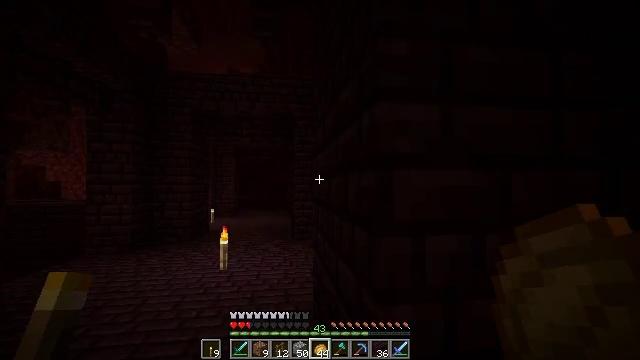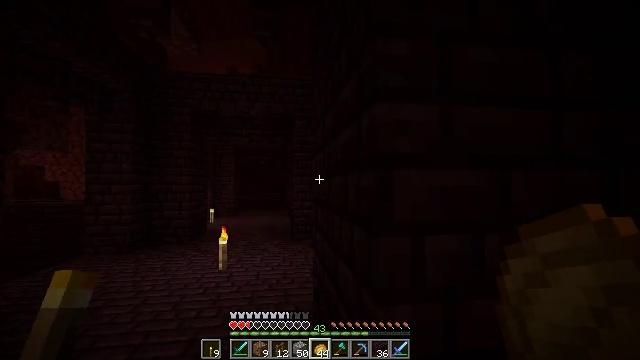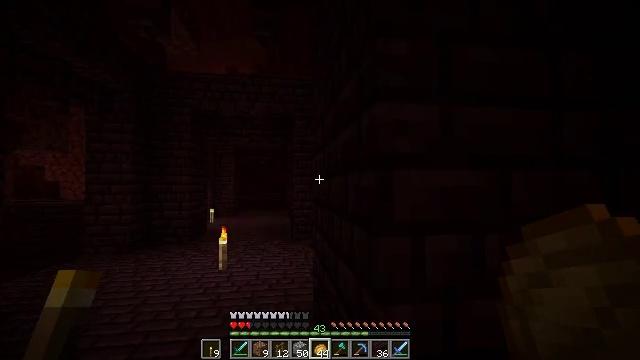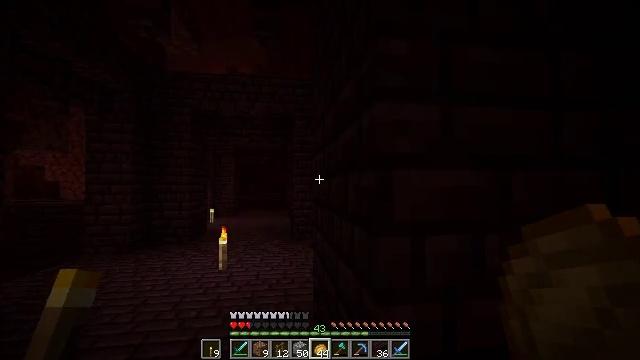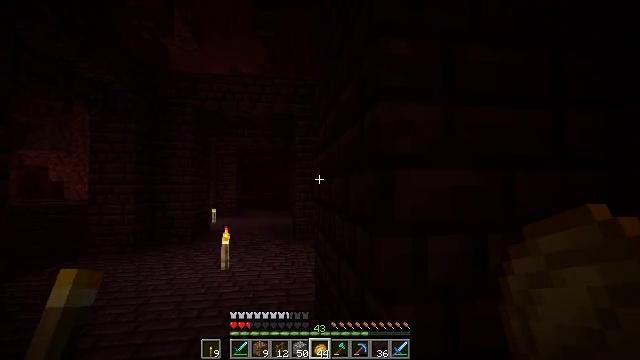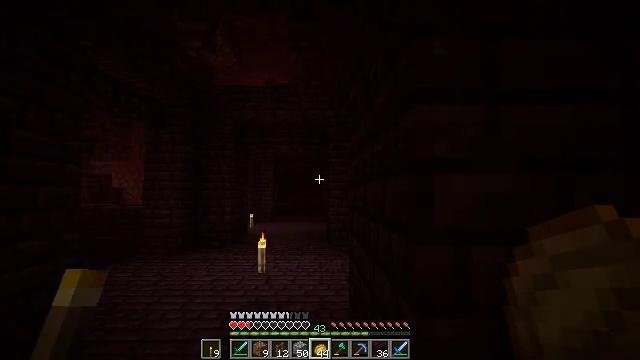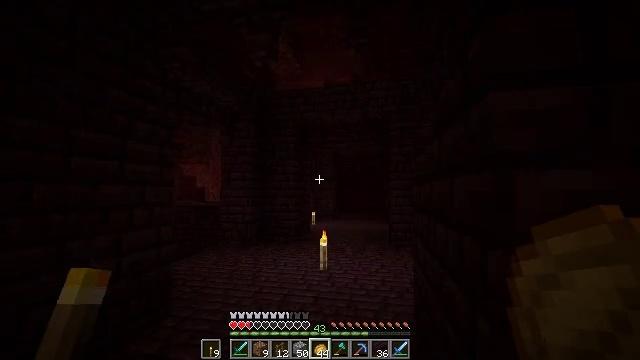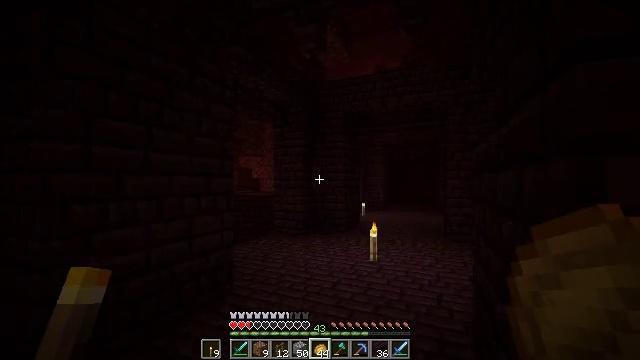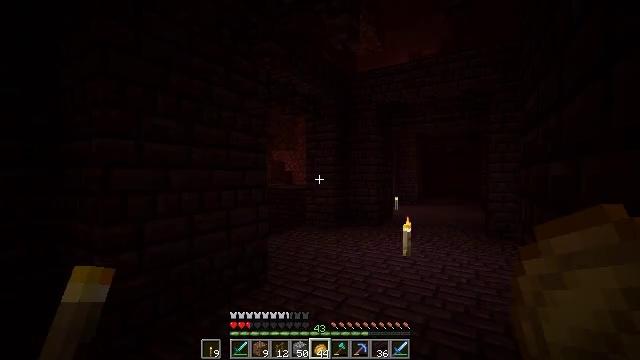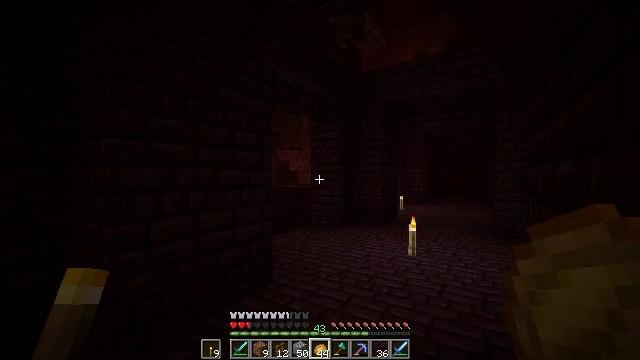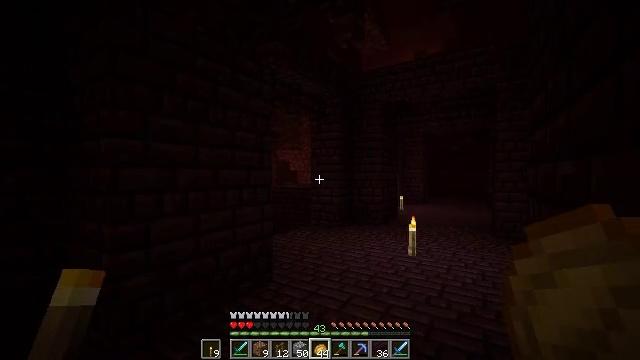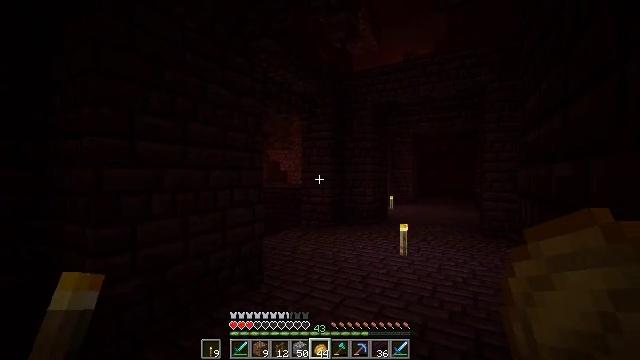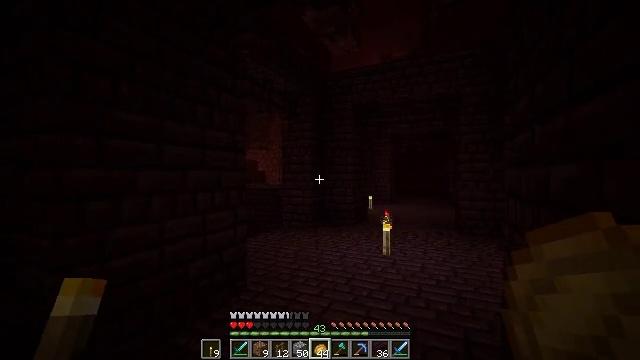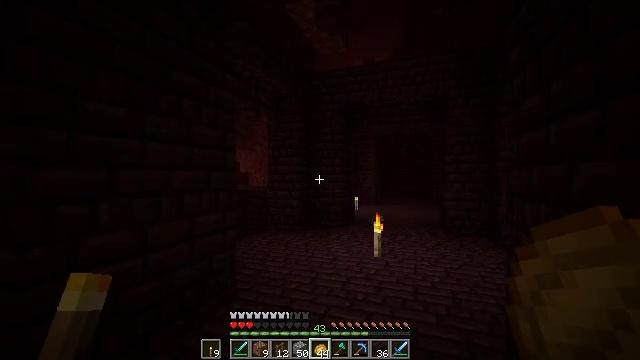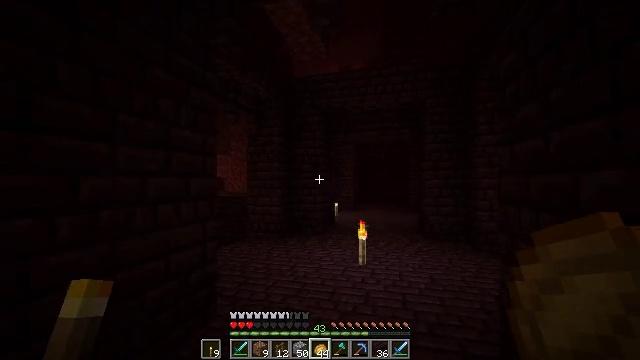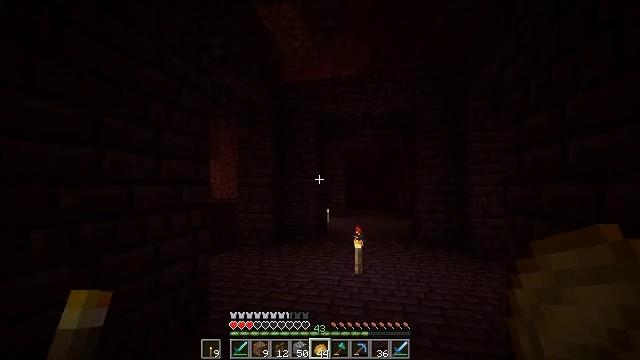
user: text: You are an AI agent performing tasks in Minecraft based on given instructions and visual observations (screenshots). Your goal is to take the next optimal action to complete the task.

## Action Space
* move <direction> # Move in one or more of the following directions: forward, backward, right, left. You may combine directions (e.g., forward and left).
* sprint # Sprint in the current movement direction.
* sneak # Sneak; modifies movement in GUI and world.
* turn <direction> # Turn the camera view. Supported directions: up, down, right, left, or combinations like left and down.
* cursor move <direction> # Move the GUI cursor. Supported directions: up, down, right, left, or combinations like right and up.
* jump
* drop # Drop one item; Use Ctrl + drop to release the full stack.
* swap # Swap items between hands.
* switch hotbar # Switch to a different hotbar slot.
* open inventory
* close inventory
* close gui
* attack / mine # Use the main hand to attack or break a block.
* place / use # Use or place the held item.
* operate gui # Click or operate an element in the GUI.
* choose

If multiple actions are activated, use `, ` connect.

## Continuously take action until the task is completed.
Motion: motion action
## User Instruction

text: Remove a poisonous potato from the inventory.
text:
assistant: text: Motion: no_op
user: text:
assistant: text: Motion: no_op
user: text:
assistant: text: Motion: no_op
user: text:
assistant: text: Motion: no_op
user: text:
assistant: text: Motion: turn left and up
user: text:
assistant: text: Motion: turn left
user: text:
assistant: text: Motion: turn left and down
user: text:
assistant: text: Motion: turn left and down
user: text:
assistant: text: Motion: turn left
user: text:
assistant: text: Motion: no_op
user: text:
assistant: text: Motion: move forward and move left, turn right
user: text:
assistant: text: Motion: move forward and move left, turn right
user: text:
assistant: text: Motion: move forward and move left, turn right
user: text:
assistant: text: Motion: move forward and move left, turn right and up
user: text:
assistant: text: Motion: move forward and move left, turn right and up
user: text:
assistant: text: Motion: move forward
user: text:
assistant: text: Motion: move forward
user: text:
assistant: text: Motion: move forward
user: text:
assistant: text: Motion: move forward, turn right and up
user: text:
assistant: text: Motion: move forward, turn right and up
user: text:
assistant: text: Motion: move forward, turn right and up
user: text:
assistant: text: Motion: move forward, turn left and up
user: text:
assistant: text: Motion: move forward, turn left and up
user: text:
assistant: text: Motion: move forward and move right, turn left and up
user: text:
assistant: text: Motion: move forward and move right, turn left and up
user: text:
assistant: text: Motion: move forward and move right, turn left and up
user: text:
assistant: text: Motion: move right, turn right
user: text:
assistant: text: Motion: move right
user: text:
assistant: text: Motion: no_op
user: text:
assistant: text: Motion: no_op